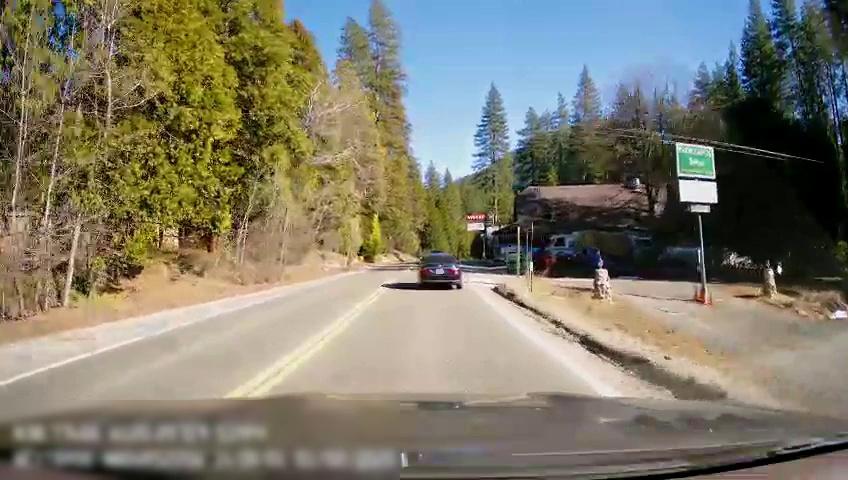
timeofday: Day
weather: Sunny
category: Drivable Space
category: Drivable Space
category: Vehicles | Truck
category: Vehicles | Bus
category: Vehicles | Car
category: Lanes | Opposite Lane
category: Lanes | Opposite Lane
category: Lanes | Current Lane
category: Lanes | Current Lane